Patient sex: F
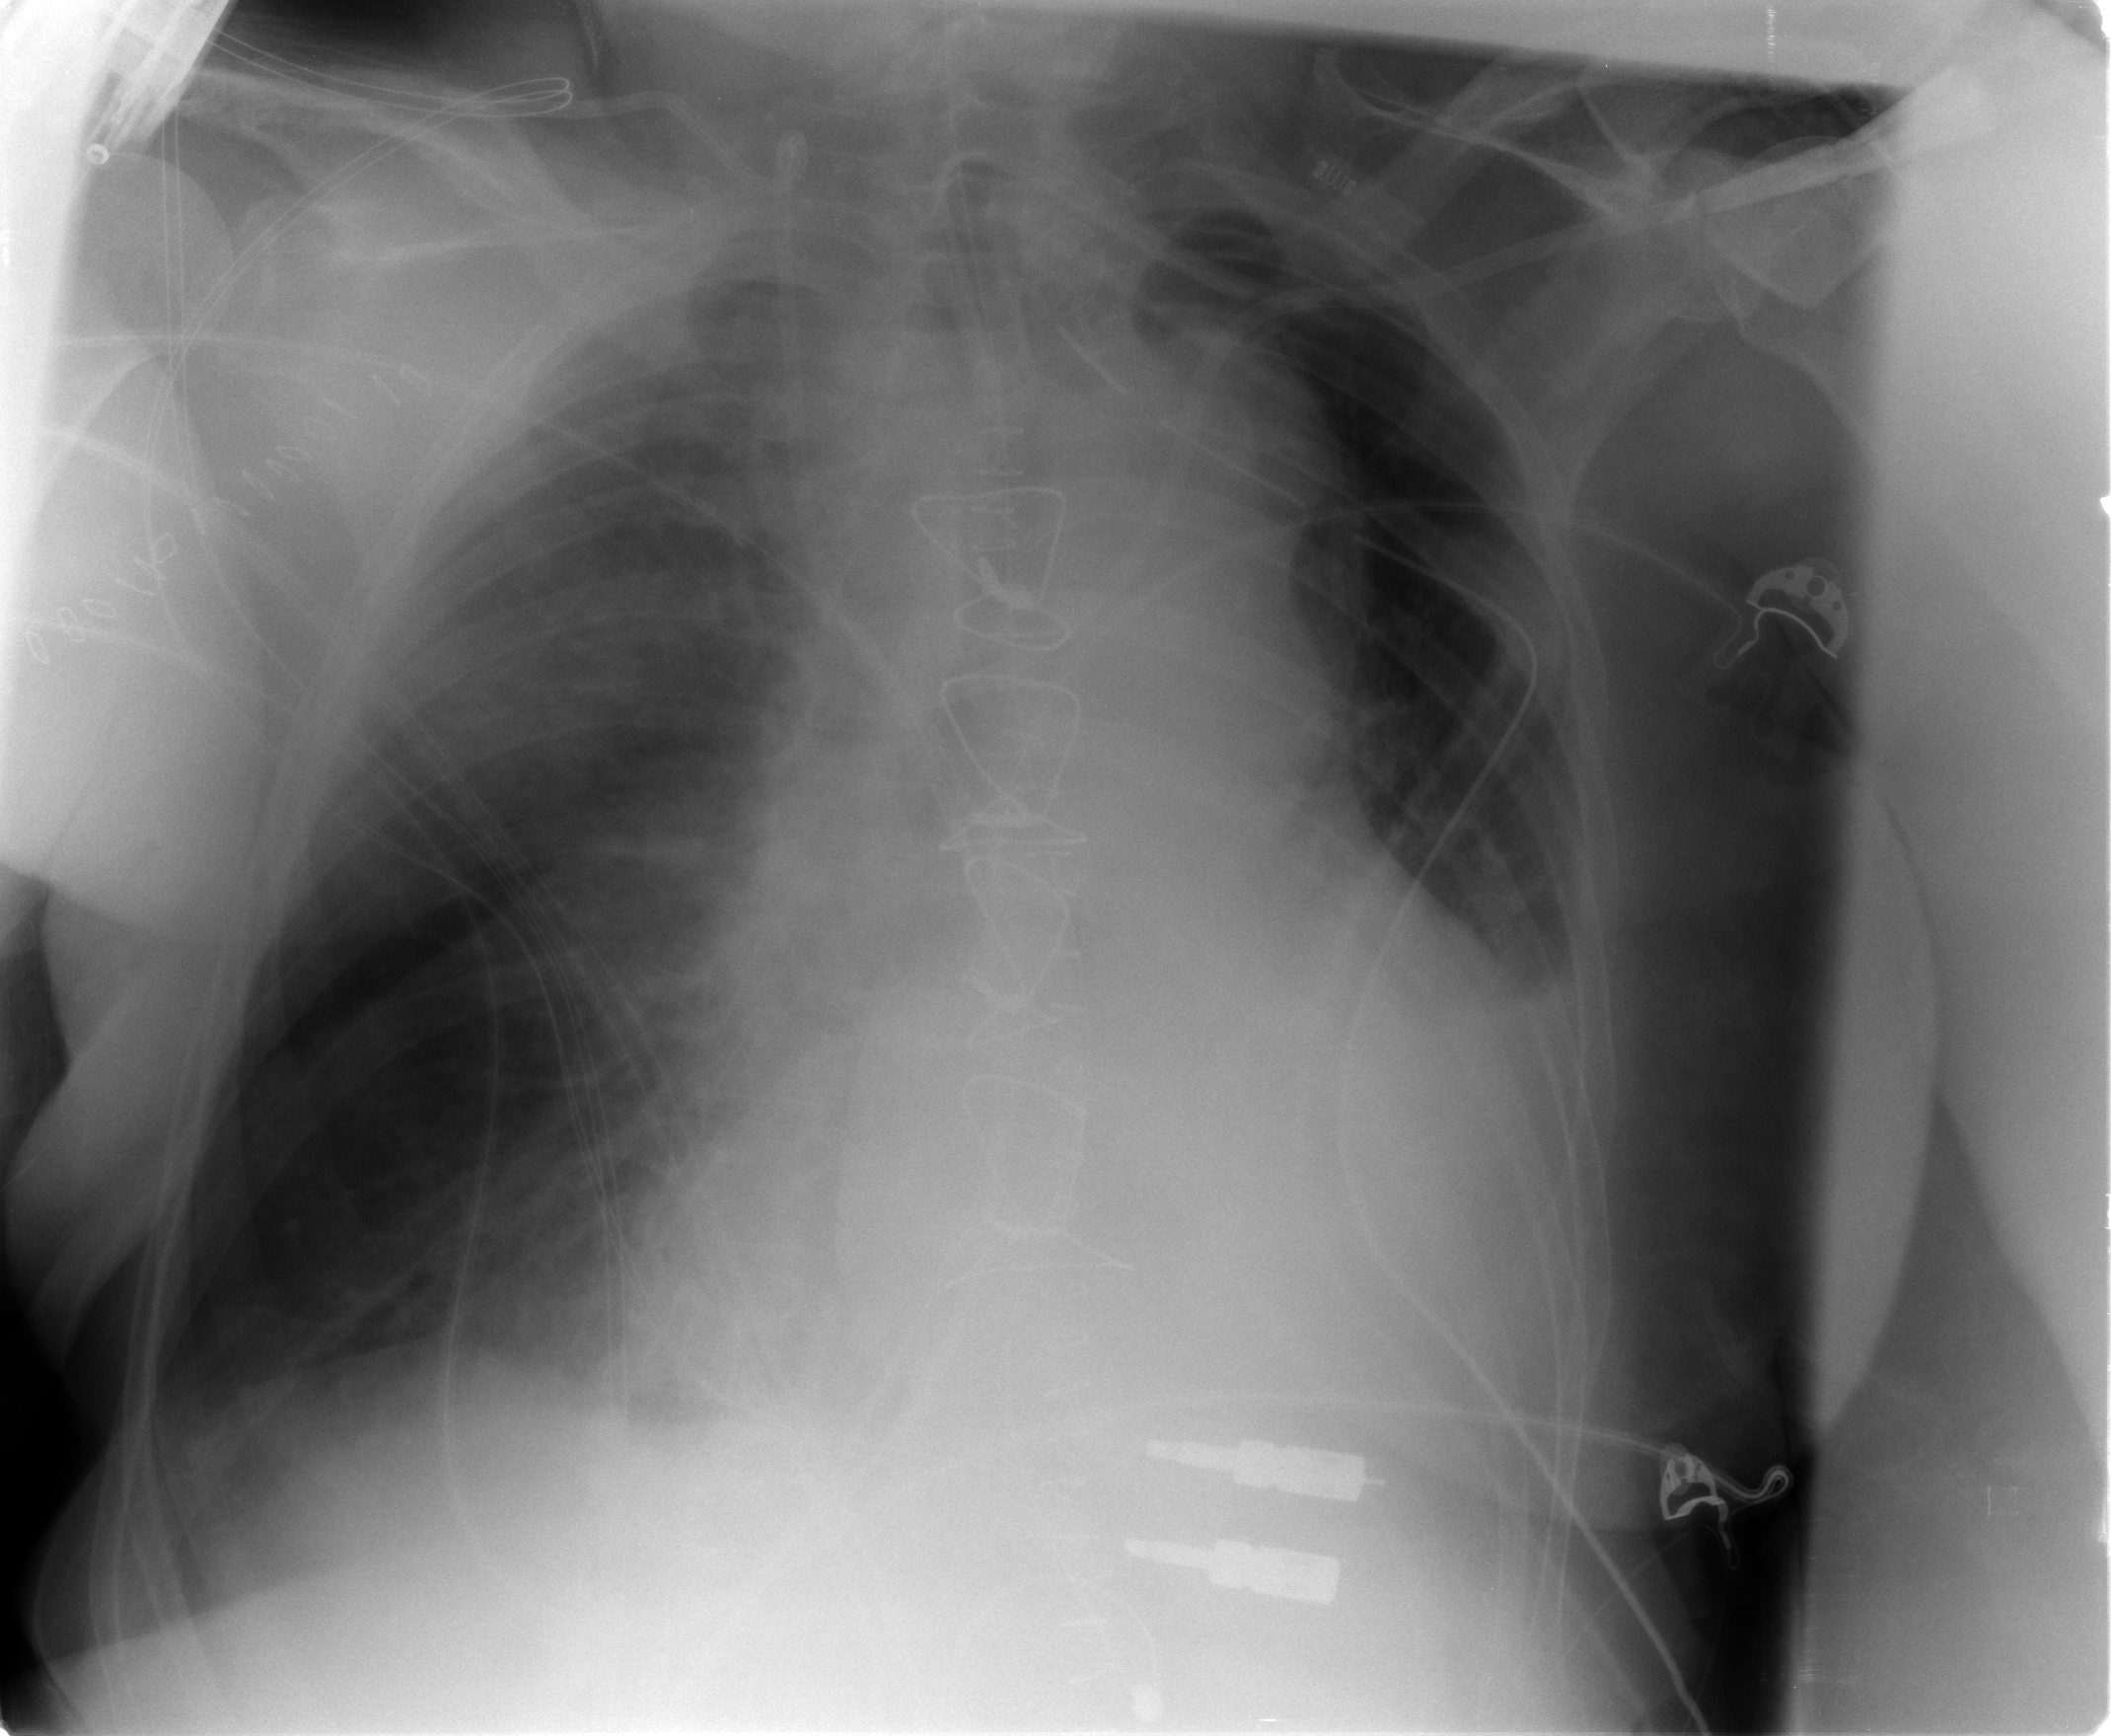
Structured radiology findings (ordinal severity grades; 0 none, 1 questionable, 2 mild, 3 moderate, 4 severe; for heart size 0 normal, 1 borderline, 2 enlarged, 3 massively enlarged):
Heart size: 1
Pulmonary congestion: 2
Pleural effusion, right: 2
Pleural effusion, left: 3
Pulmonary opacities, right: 1
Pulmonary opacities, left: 0
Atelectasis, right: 2
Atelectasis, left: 3